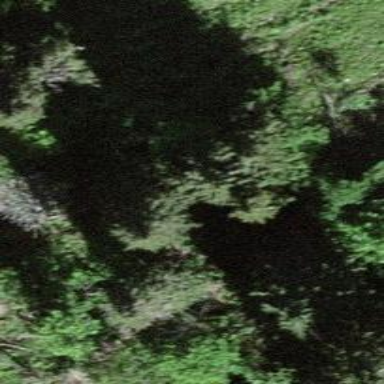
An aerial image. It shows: Forest area.